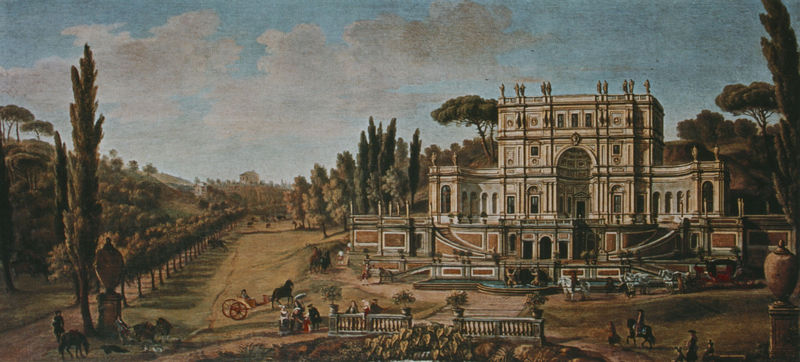
Titel: Blick auf die Villa del Pigneto, Rom
Künstler: Gaspar van Wittel
Standort: Rom
Institution: Sacchetti Collection
Schlagwörter: baum, blau, gemälde, himmel, laub, mann, wasser, wolken, bäume, grün, landschaft, menschen, ocker, teich, braun, bunt, fenster, frau, grau, hell, hintergrund, schwarz, straße, säule, säulen, terasse, tür, weiss, gebäude, gras, haus, hunde, park, parkanlage, rasen, rot, schirm, schloss, tier, weg, wiese, wolke, zaun, fest, gesellschaft, leute, malerei, architektur, barock, mensch, stein, bildnis, hügel, natur, pappel, pappeln, wege, wiesen, land, adel, personen, front, renaissance, wald, brunnen, pferd, pferde, reiter, räder, amphore, bassin, garten, springbrunnen, statue, vase, zypressen, rappe, spanien, fassade, italien, türen, fels, allee, hof, hügellandschaft, idylle, einspänner, kutsche, kutschen, empore, figuren, rad, wagen, wagenrad, querformat, treppe, treppen, vasen, aufgang, geländer, stufe, stufen, tor, eingang, italie, nische, burg, palast, palazzo, balustrade, spaziergang, ideal, idyll, zypresse, idyllisch, herrscher, laubbaum, rom, französich, lustschloss, villa, skulpturen, statuen, anwesen, ross, vordergund, zentral, pferdekutschen, landschafft, laubbäume, kiefern, zufahrt, ballustrade, fontaine, wagenräder, pinien, tempel, pinie, ankunft, classicisme, arbre, paysage, geometrie, ader, chevaux, landsitz, mittelgrund, palais, nischen, mittelrisalit, repräsentativ, gartenanlage, baluster, belvedere, vedoute, schlösschen, barockschloss, chateau, baume, ideallandschaft, höfisches leben, baroque, brunnenbecken, rococo, wasserbrunnen, französischer garten, kalesche, italienische landschaft, italienische region, wiese4, oferde, kuthsce, landsith